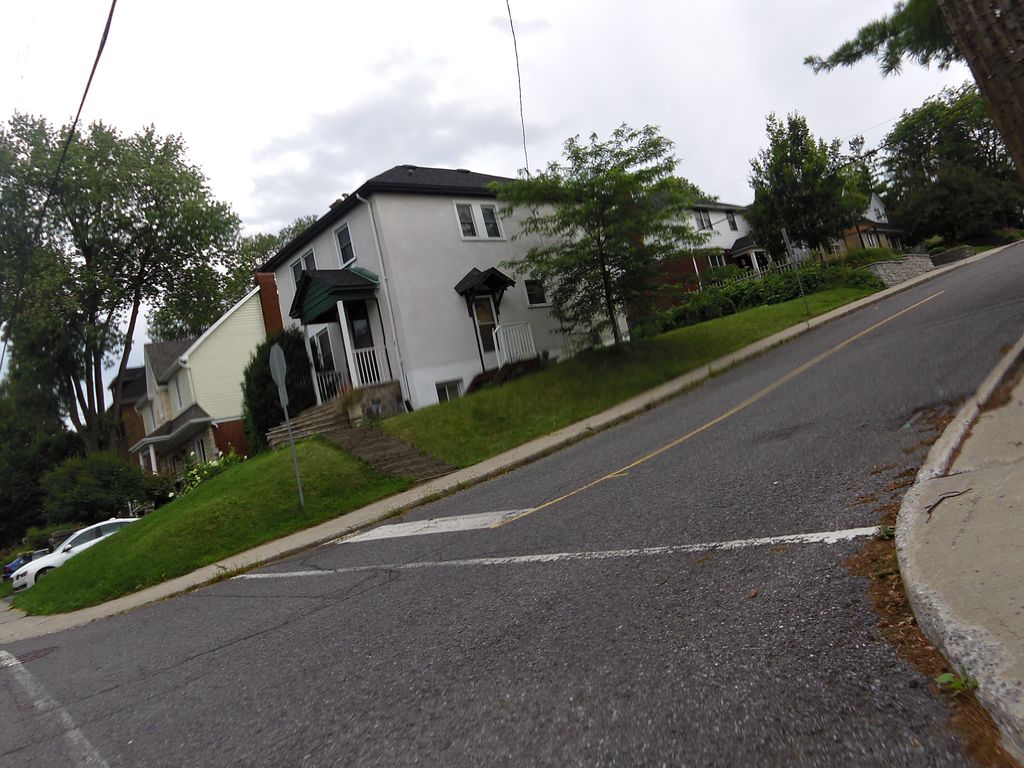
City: ottawa-gatineau